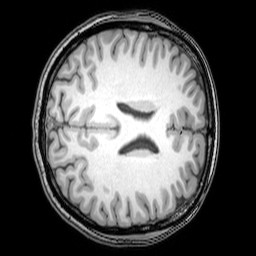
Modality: T1w
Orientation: axial
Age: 23
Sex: female
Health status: healthy
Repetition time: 0.081 s
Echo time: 0.037 s